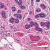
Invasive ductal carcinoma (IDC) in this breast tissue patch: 0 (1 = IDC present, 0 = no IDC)